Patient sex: M
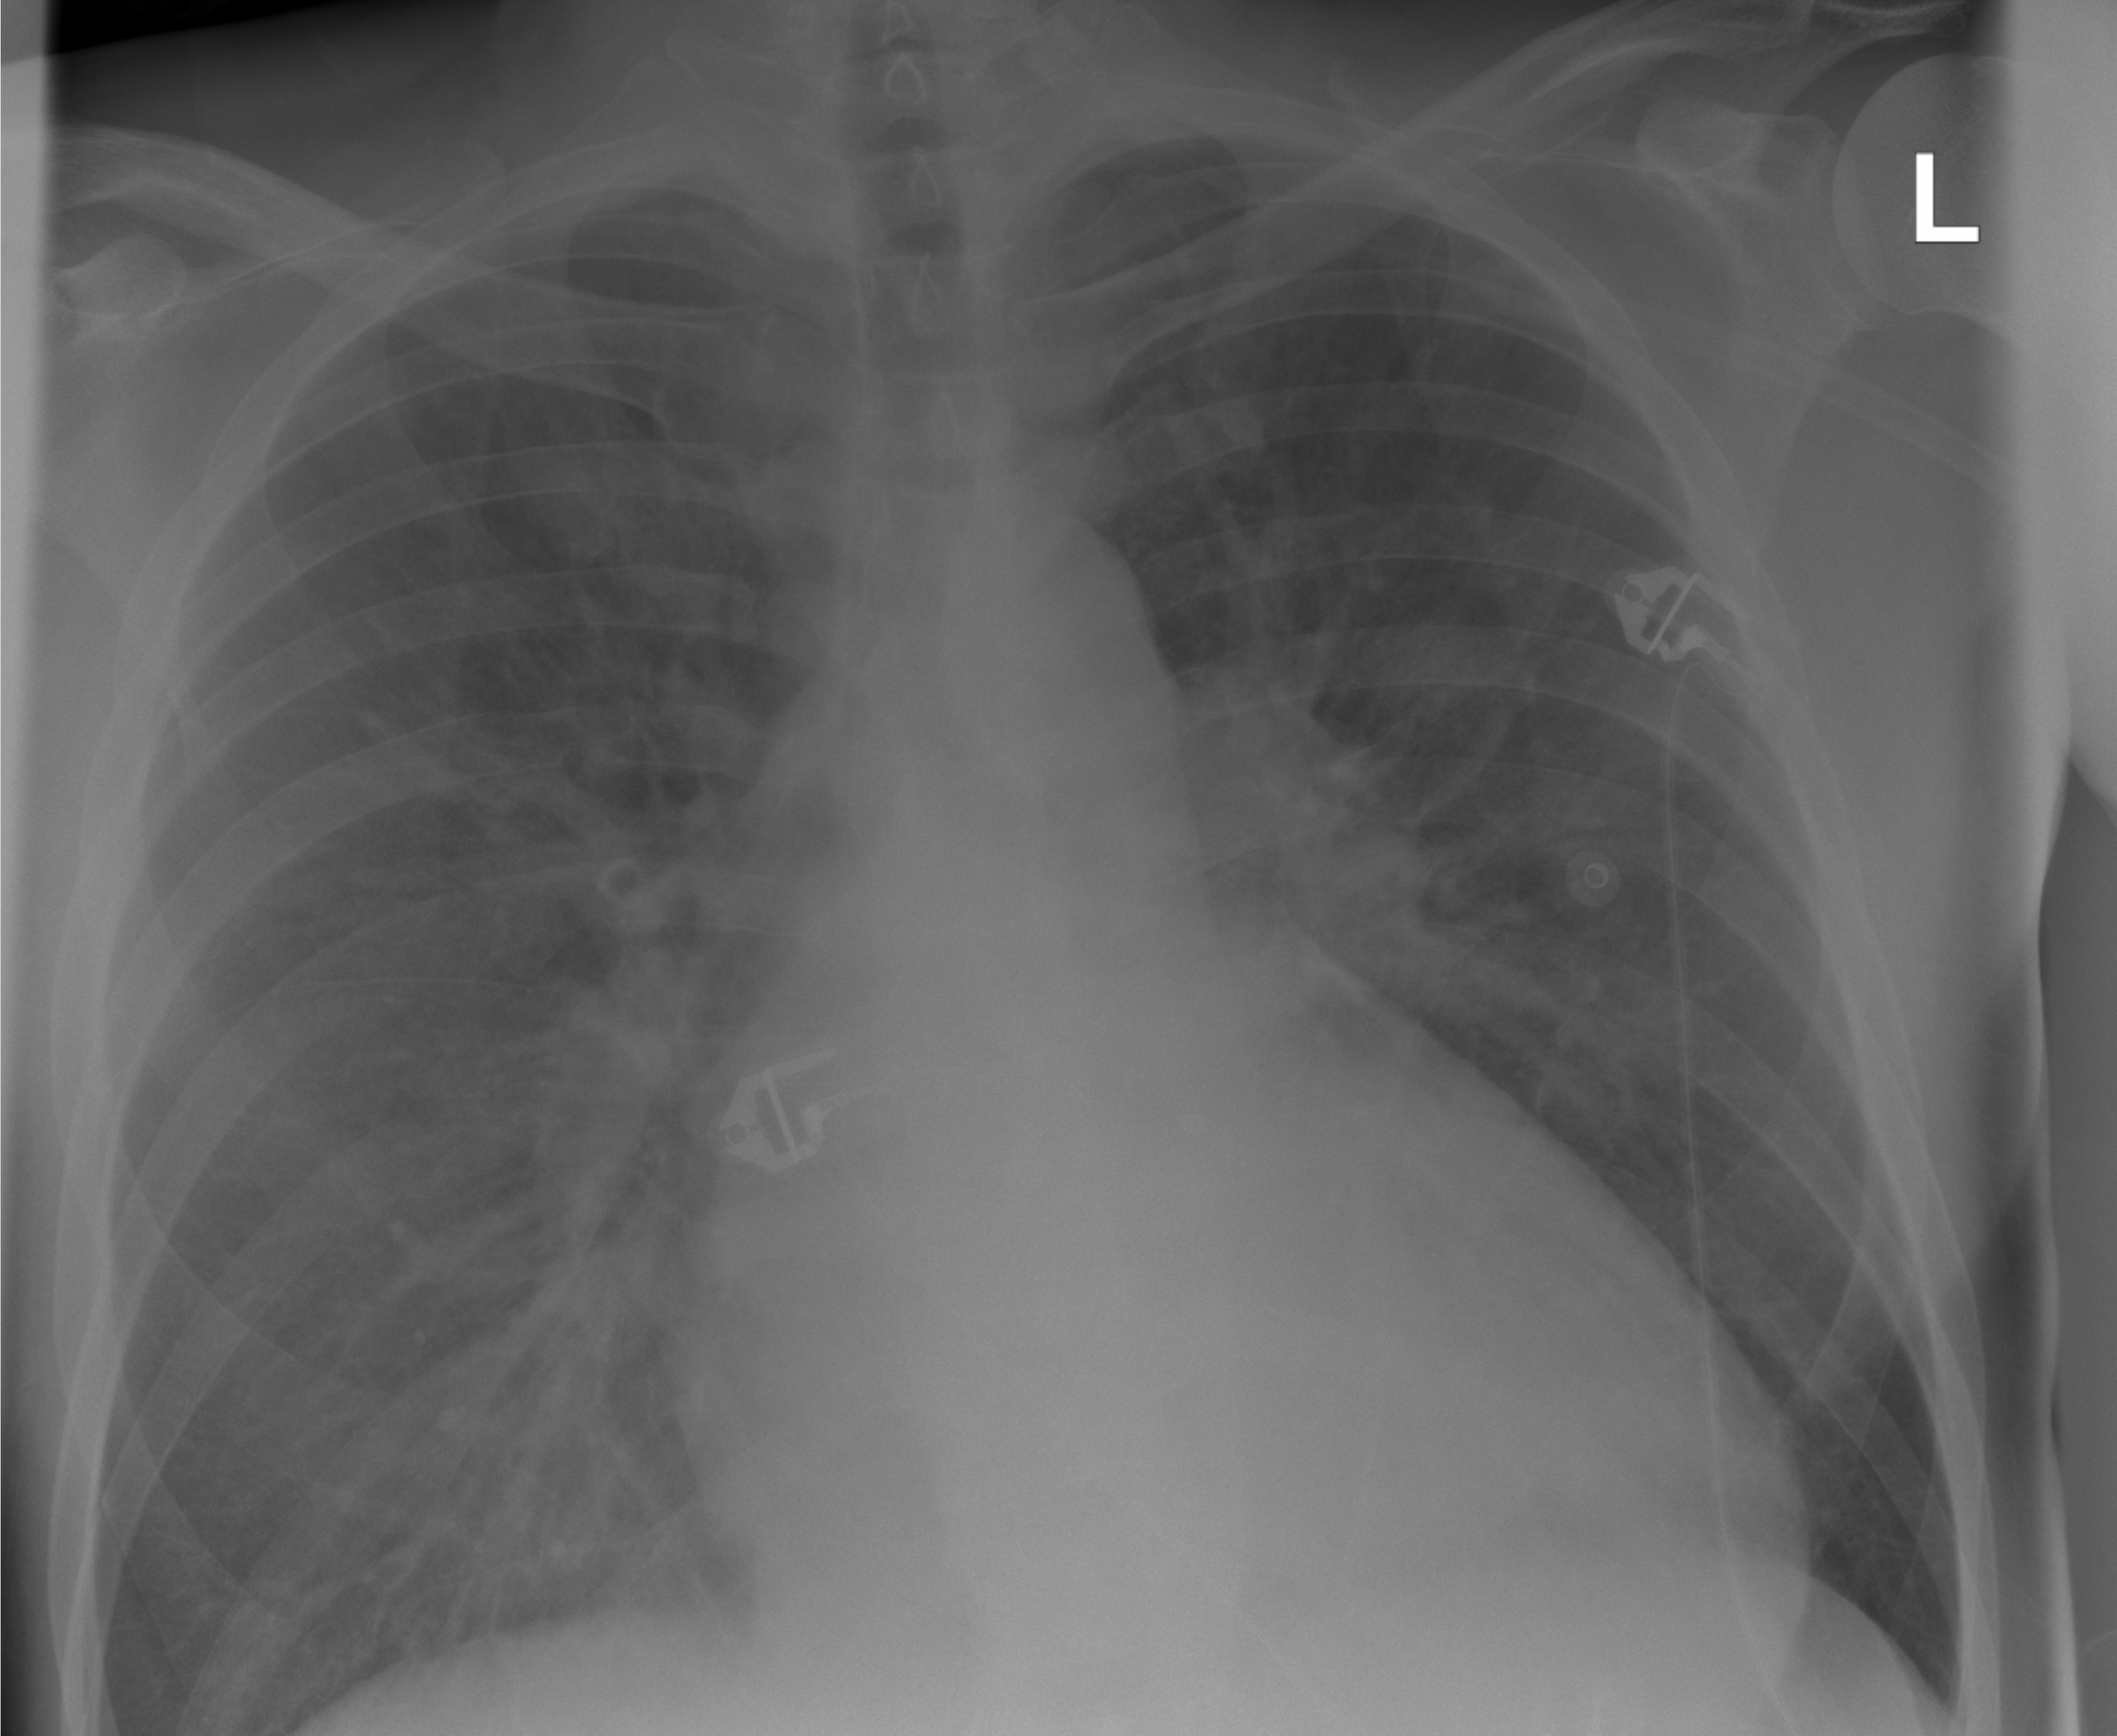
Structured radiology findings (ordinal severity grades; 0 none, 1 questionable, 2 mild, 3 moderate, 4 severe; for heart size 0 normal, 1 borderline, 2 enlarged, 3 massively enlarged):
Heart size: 1
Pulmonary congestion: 0
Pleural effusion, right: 2
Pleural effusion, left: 1
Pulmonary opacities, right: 2
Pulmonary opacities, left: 0
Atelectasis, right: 2
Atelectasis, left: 0